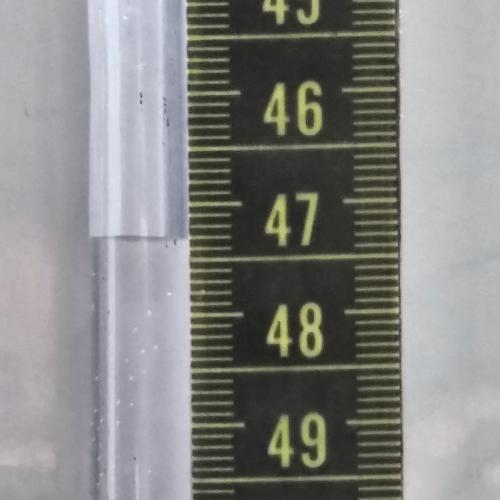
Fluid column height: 47.3 cm